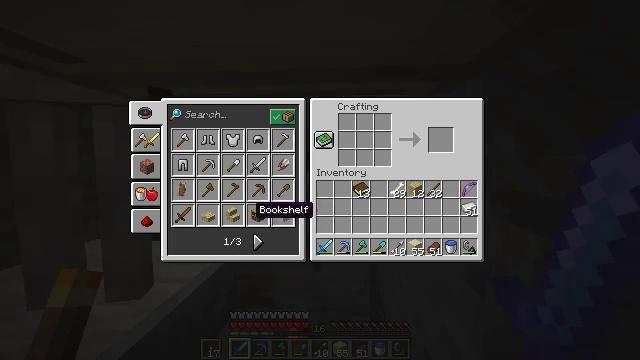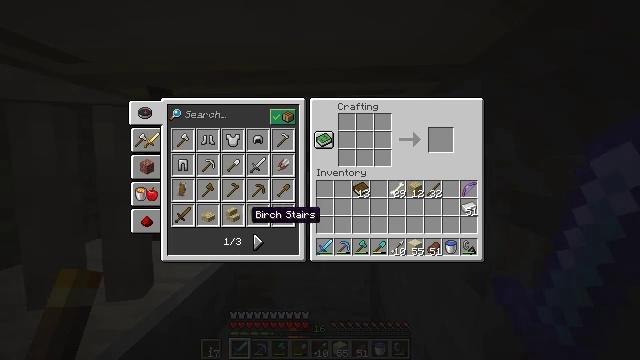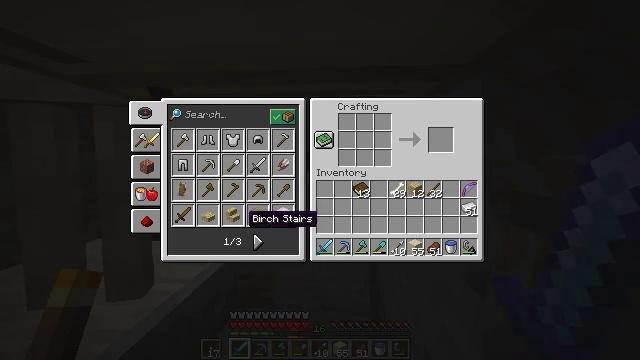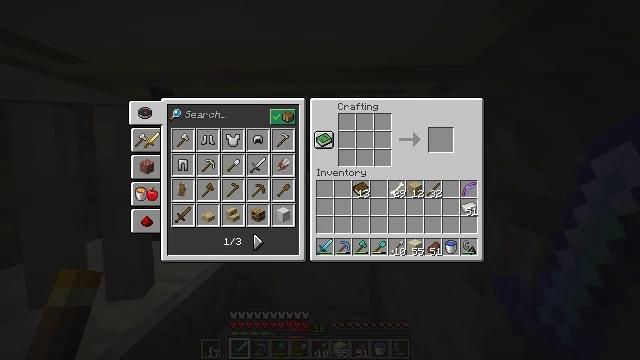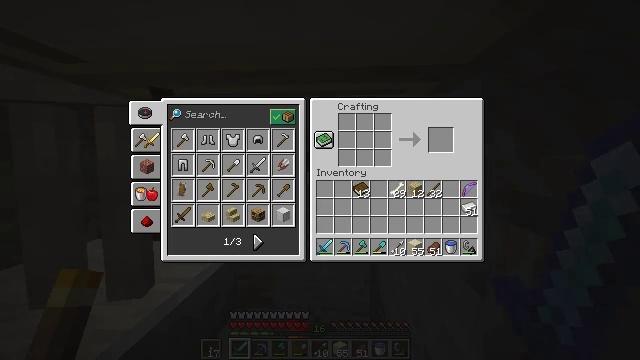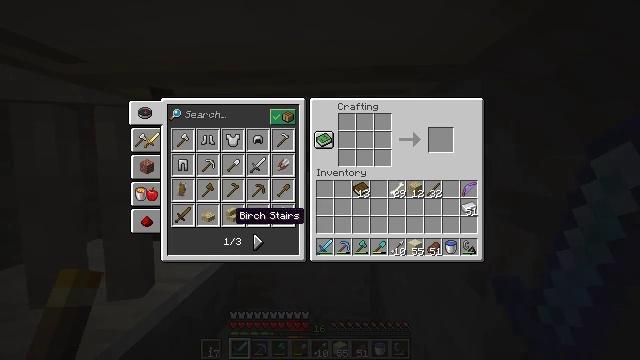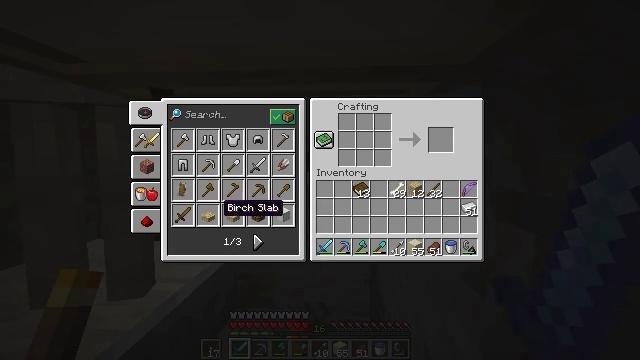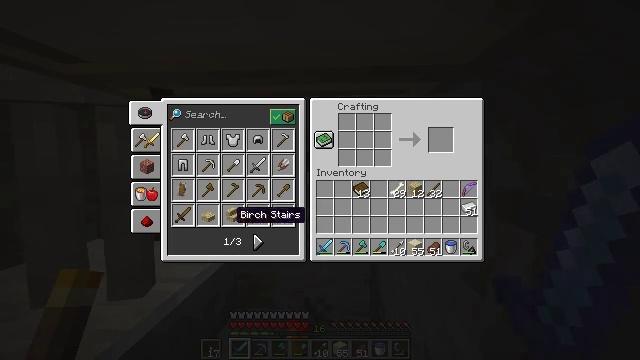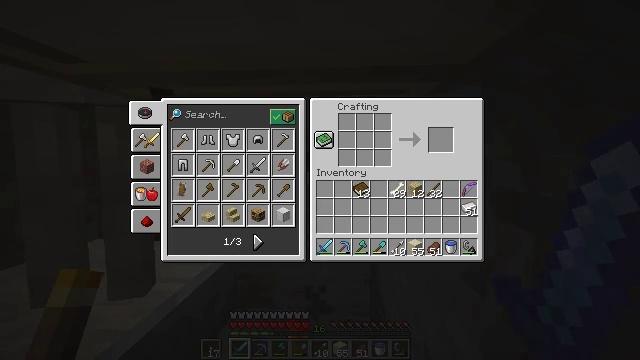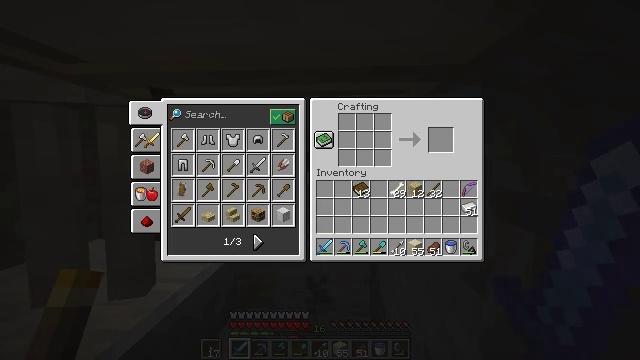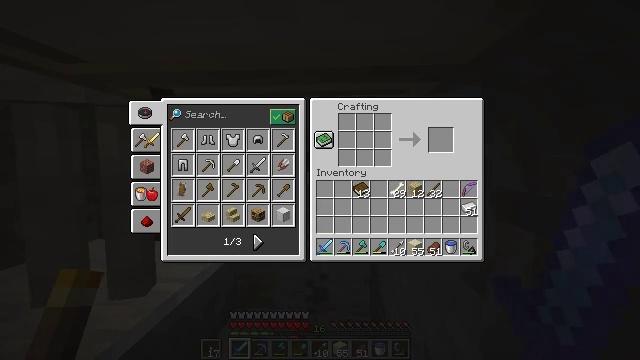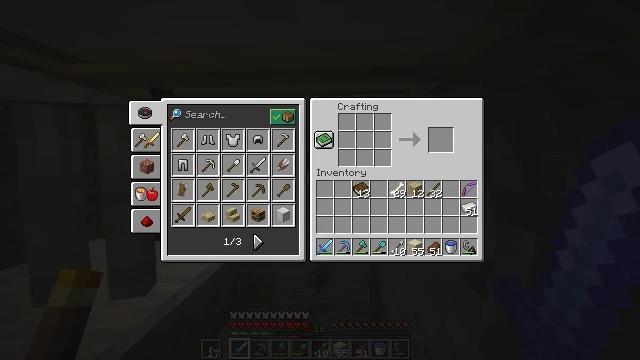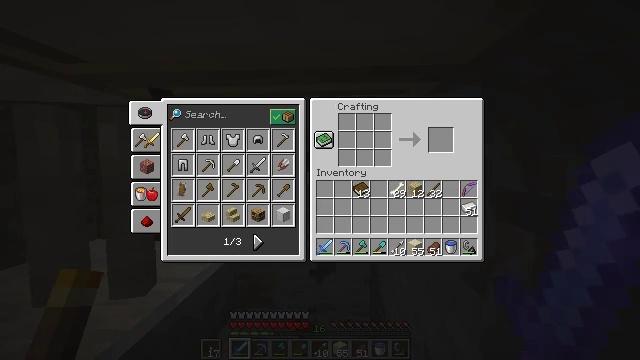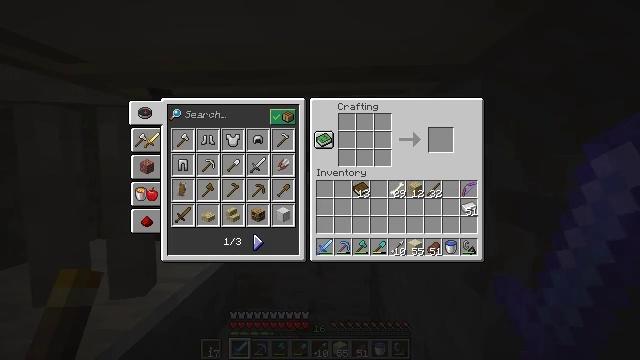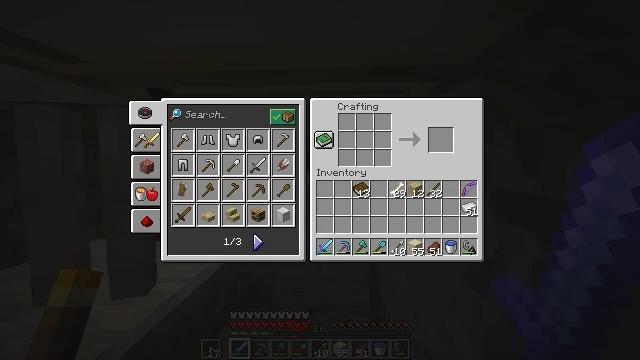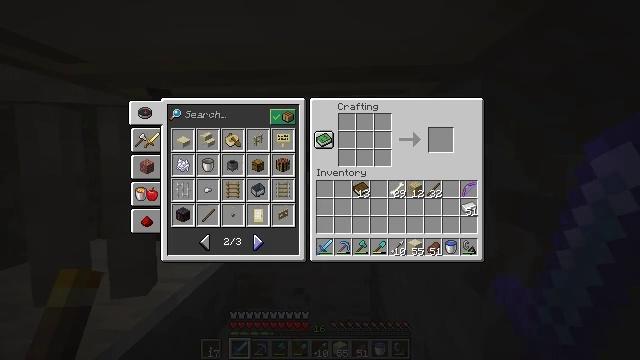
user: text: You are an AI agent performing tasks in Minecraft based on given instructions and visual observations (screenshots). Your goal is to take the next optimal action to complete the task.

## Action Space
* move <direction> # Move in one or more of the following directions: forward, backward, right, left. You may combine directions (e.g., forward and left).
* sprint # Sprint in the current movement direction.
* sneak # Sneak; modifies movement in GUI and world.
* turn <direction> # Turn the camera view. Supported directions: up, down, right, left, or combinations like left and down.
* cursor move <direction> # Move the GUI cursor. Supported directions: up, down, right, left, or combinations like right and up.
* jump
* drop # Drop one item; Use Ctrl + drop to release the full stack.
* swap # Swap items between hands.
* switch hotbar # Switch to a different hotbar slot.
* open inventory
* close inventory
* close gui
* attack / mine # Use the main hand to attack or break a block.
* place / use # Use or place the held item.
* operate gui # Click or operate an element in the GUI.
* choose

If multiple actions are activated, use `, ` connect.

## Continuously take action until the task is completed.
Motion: motion action
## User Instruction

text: craft item smooth sandstone slab
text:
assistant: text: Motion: no_op
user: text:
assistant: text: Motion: no_op
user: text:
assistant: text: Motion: no_op
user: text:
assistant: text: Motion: no_op
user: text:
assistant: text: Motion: turn left
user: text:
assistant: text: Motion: turn left and up
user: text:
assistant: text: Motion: turn right and down
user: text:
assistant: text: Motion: turn right and down
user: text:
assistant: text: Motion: no_op
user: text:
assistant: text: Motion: attack / mine
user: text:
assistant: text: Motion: attack / mine
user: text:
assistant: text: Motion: attack / mine
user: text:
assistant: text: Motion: turn right
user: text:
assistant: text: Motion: no_op
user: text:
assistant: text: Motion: attack / mine
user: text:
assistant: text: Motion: attack / mine
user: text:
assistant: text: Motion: no_op
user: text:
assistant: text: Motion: no_op
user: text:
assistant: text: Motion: no_op
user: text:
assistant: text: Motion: no_op
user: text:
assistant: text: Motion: no_op
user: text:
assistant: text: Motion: turn up
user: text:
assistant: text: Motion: turn left and up
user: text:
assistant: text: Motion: turn left and up
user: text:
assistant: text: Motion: turn left and up
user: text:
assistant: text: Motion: no_op
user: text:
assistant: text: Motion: turn up
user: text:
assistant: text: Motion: no_op
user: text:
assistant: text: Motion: turn up
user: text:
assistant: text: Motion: no_op